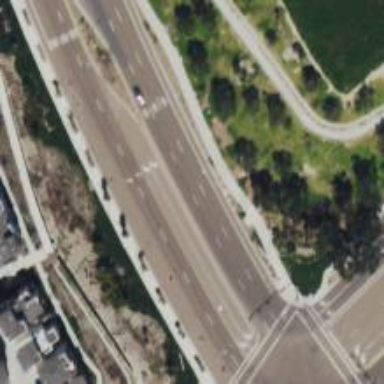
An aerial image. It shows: Tertiary road with separate sidewalk.